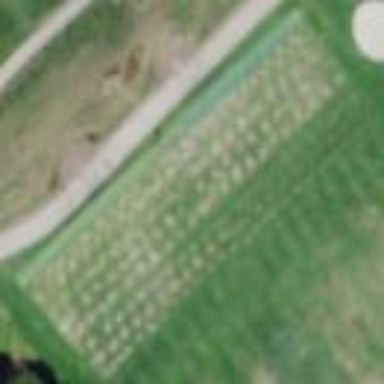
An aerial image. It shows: Driving range for golf on grass.